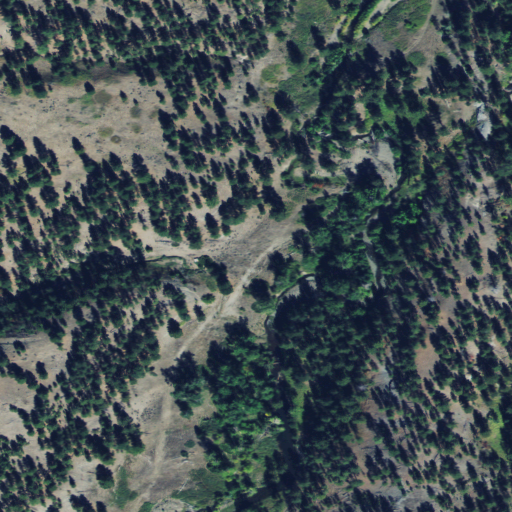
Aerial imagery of valley in Montana named Baker Canyon containing shrub and evergreen forest